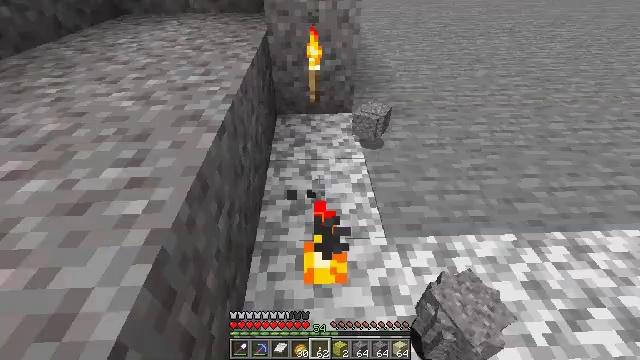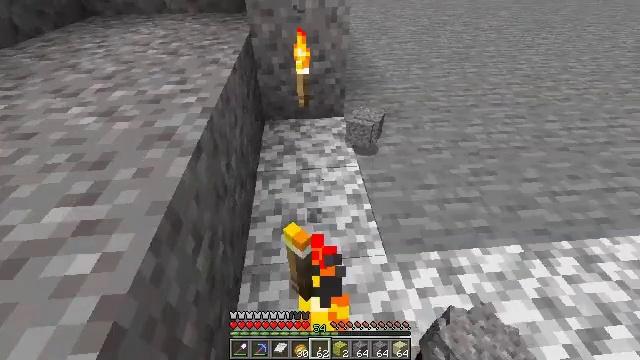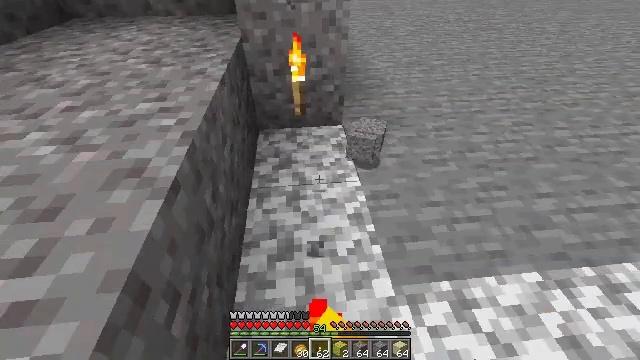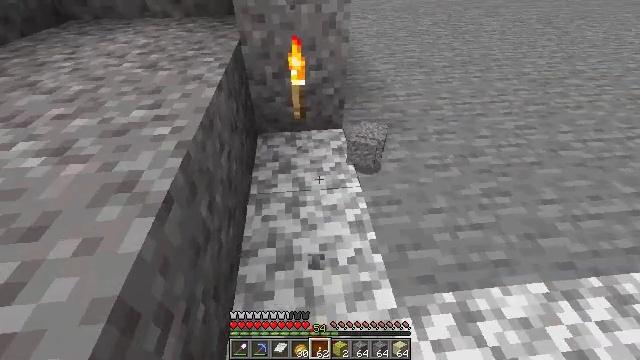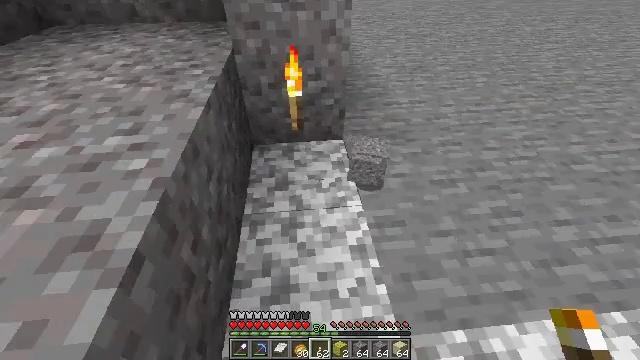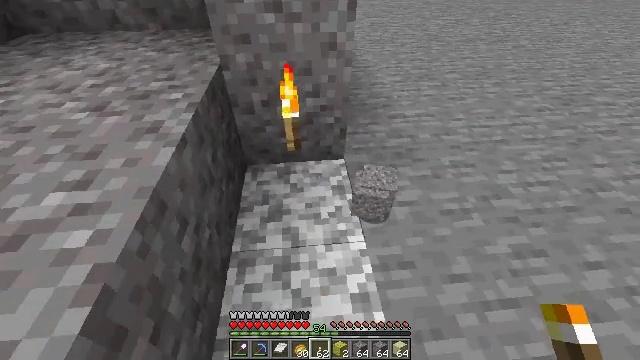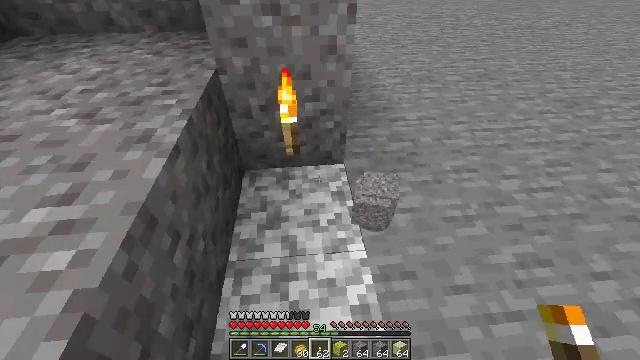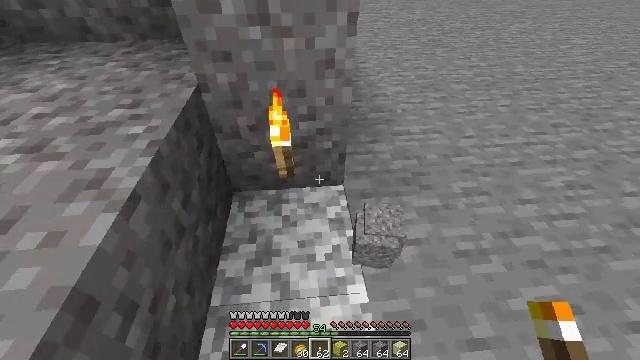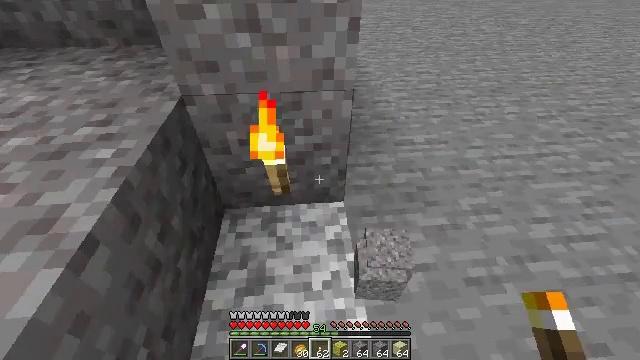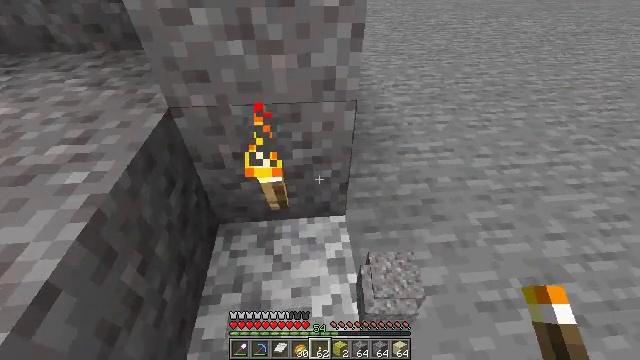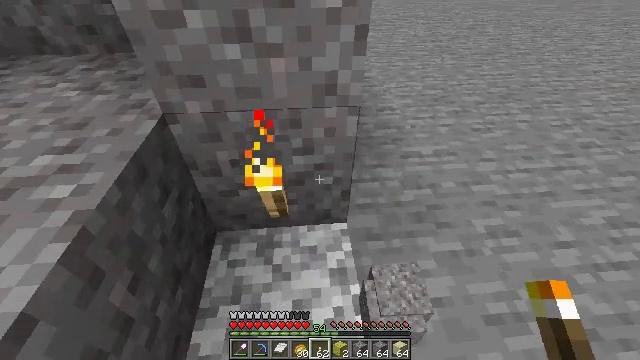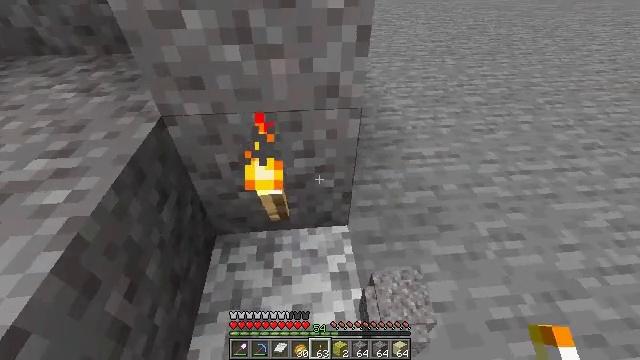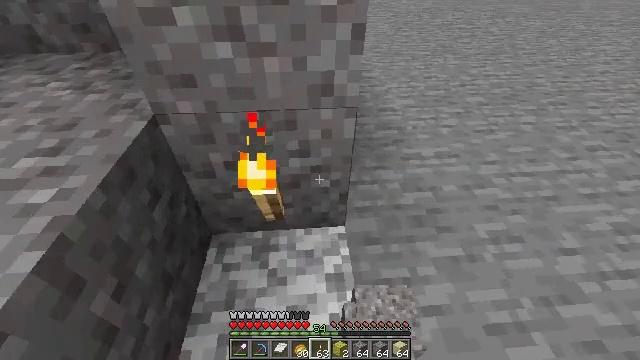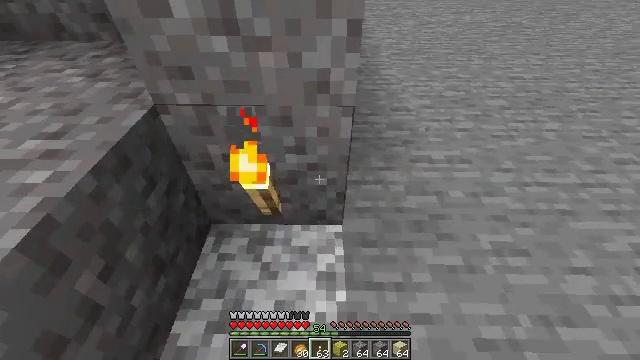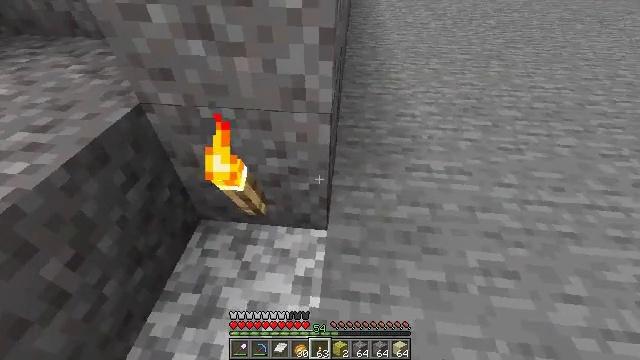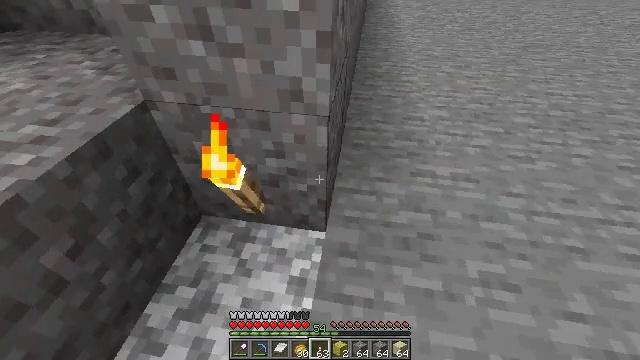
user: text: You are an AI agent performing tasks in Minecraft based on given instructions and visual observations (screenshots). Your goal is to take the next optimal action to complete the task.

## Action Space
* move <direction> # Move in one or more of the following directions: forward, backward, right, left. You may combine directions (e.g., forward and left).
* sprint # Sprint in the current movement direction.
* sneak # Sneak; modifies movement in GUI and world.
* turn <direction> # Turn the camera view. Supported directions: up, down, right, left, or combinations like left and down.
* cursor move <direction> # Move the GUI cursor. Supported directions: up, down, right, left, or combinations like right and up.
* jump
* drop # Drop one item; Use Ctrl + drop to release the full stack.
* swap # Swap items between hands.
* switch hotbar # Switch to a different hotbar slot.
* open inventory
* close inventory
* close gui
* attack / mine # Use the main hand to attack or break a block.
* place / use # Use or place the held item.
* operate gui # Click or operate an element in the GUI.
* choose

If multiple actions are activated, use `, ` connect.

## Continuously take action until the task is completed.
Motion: motion action
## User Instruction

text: Dig through gravel to clear a path.
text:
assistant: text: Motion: move forward, turn right
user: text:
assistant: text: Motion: move forward
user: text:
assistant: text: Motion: move forward
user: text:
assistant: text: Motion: move forward
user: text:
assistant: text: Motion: move forward
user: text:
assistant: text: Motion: move forward
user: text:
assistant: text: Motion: move forward
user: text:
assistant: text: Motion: move forward
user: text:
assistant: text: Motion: no_op
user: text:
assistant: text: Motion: no_op
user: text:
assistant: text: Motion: no_op
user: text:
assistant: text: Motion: move right
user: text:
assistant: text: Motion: move right, turn left
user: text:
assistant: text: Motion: move right, turn left
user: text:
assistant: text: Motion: move right, turn left
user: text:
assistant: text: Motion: move right, turn left
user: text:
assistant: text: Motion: move right, turn left and up
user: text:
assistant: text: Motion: move forward and move right, turn left
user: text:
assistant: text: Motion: move forward and move right, turn left
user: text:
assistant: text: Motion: move forward and move right
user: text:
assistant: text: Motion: move forward and move right
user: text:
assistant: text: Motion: no_op
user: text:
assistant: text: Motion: no_op
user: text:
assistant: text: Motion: no_op
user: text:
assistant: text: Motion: turn left
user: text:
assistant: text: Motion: turn left
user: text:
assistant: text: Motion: turn left
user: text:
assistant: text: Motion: turn left
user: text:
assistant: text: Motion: turn left and up
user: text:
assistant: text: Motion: turn left and up